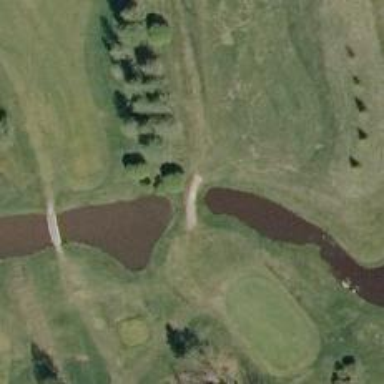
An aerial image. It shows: Pathway for golfing.